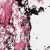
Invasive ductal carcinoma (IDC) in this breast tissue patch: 0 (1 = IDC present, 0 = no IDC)